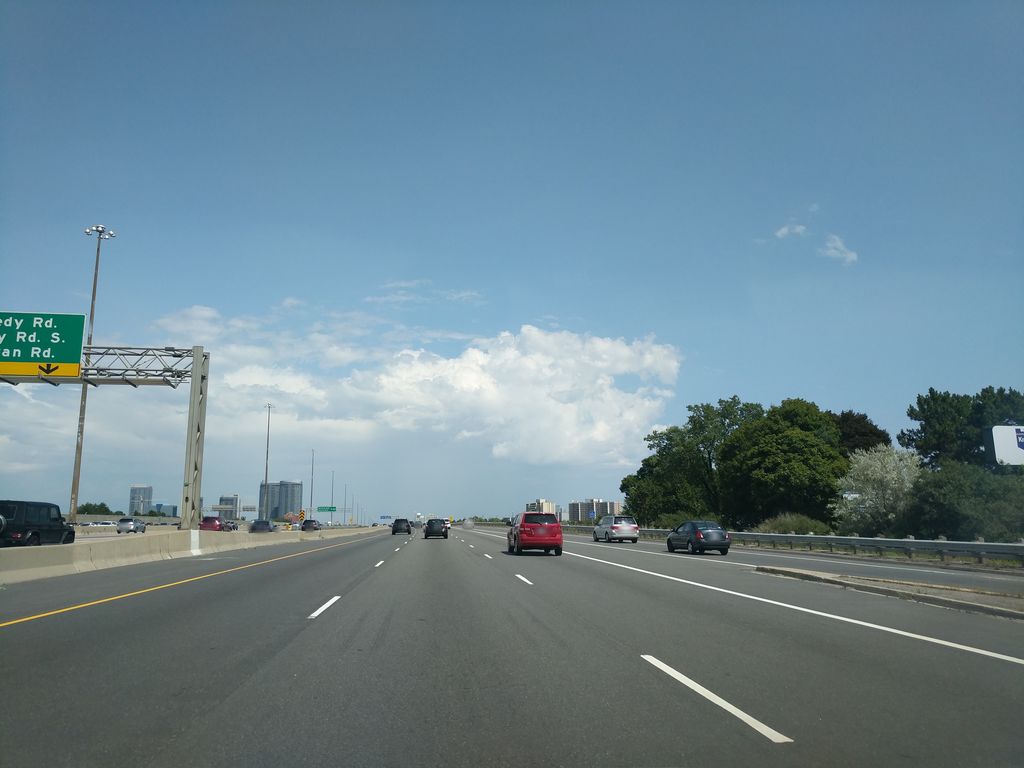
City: toronto